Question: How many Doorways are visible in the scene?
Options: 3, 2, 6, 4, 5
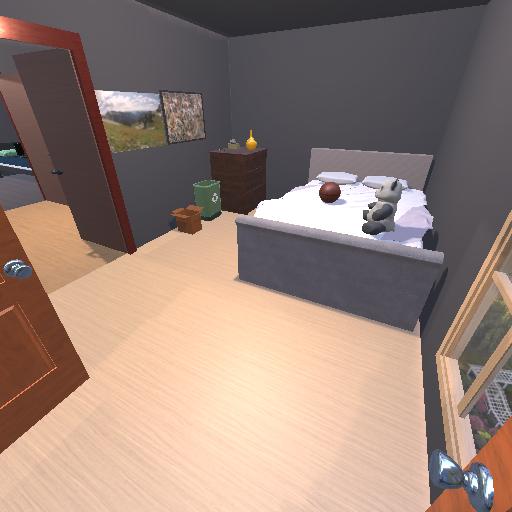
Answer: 3